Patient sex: F
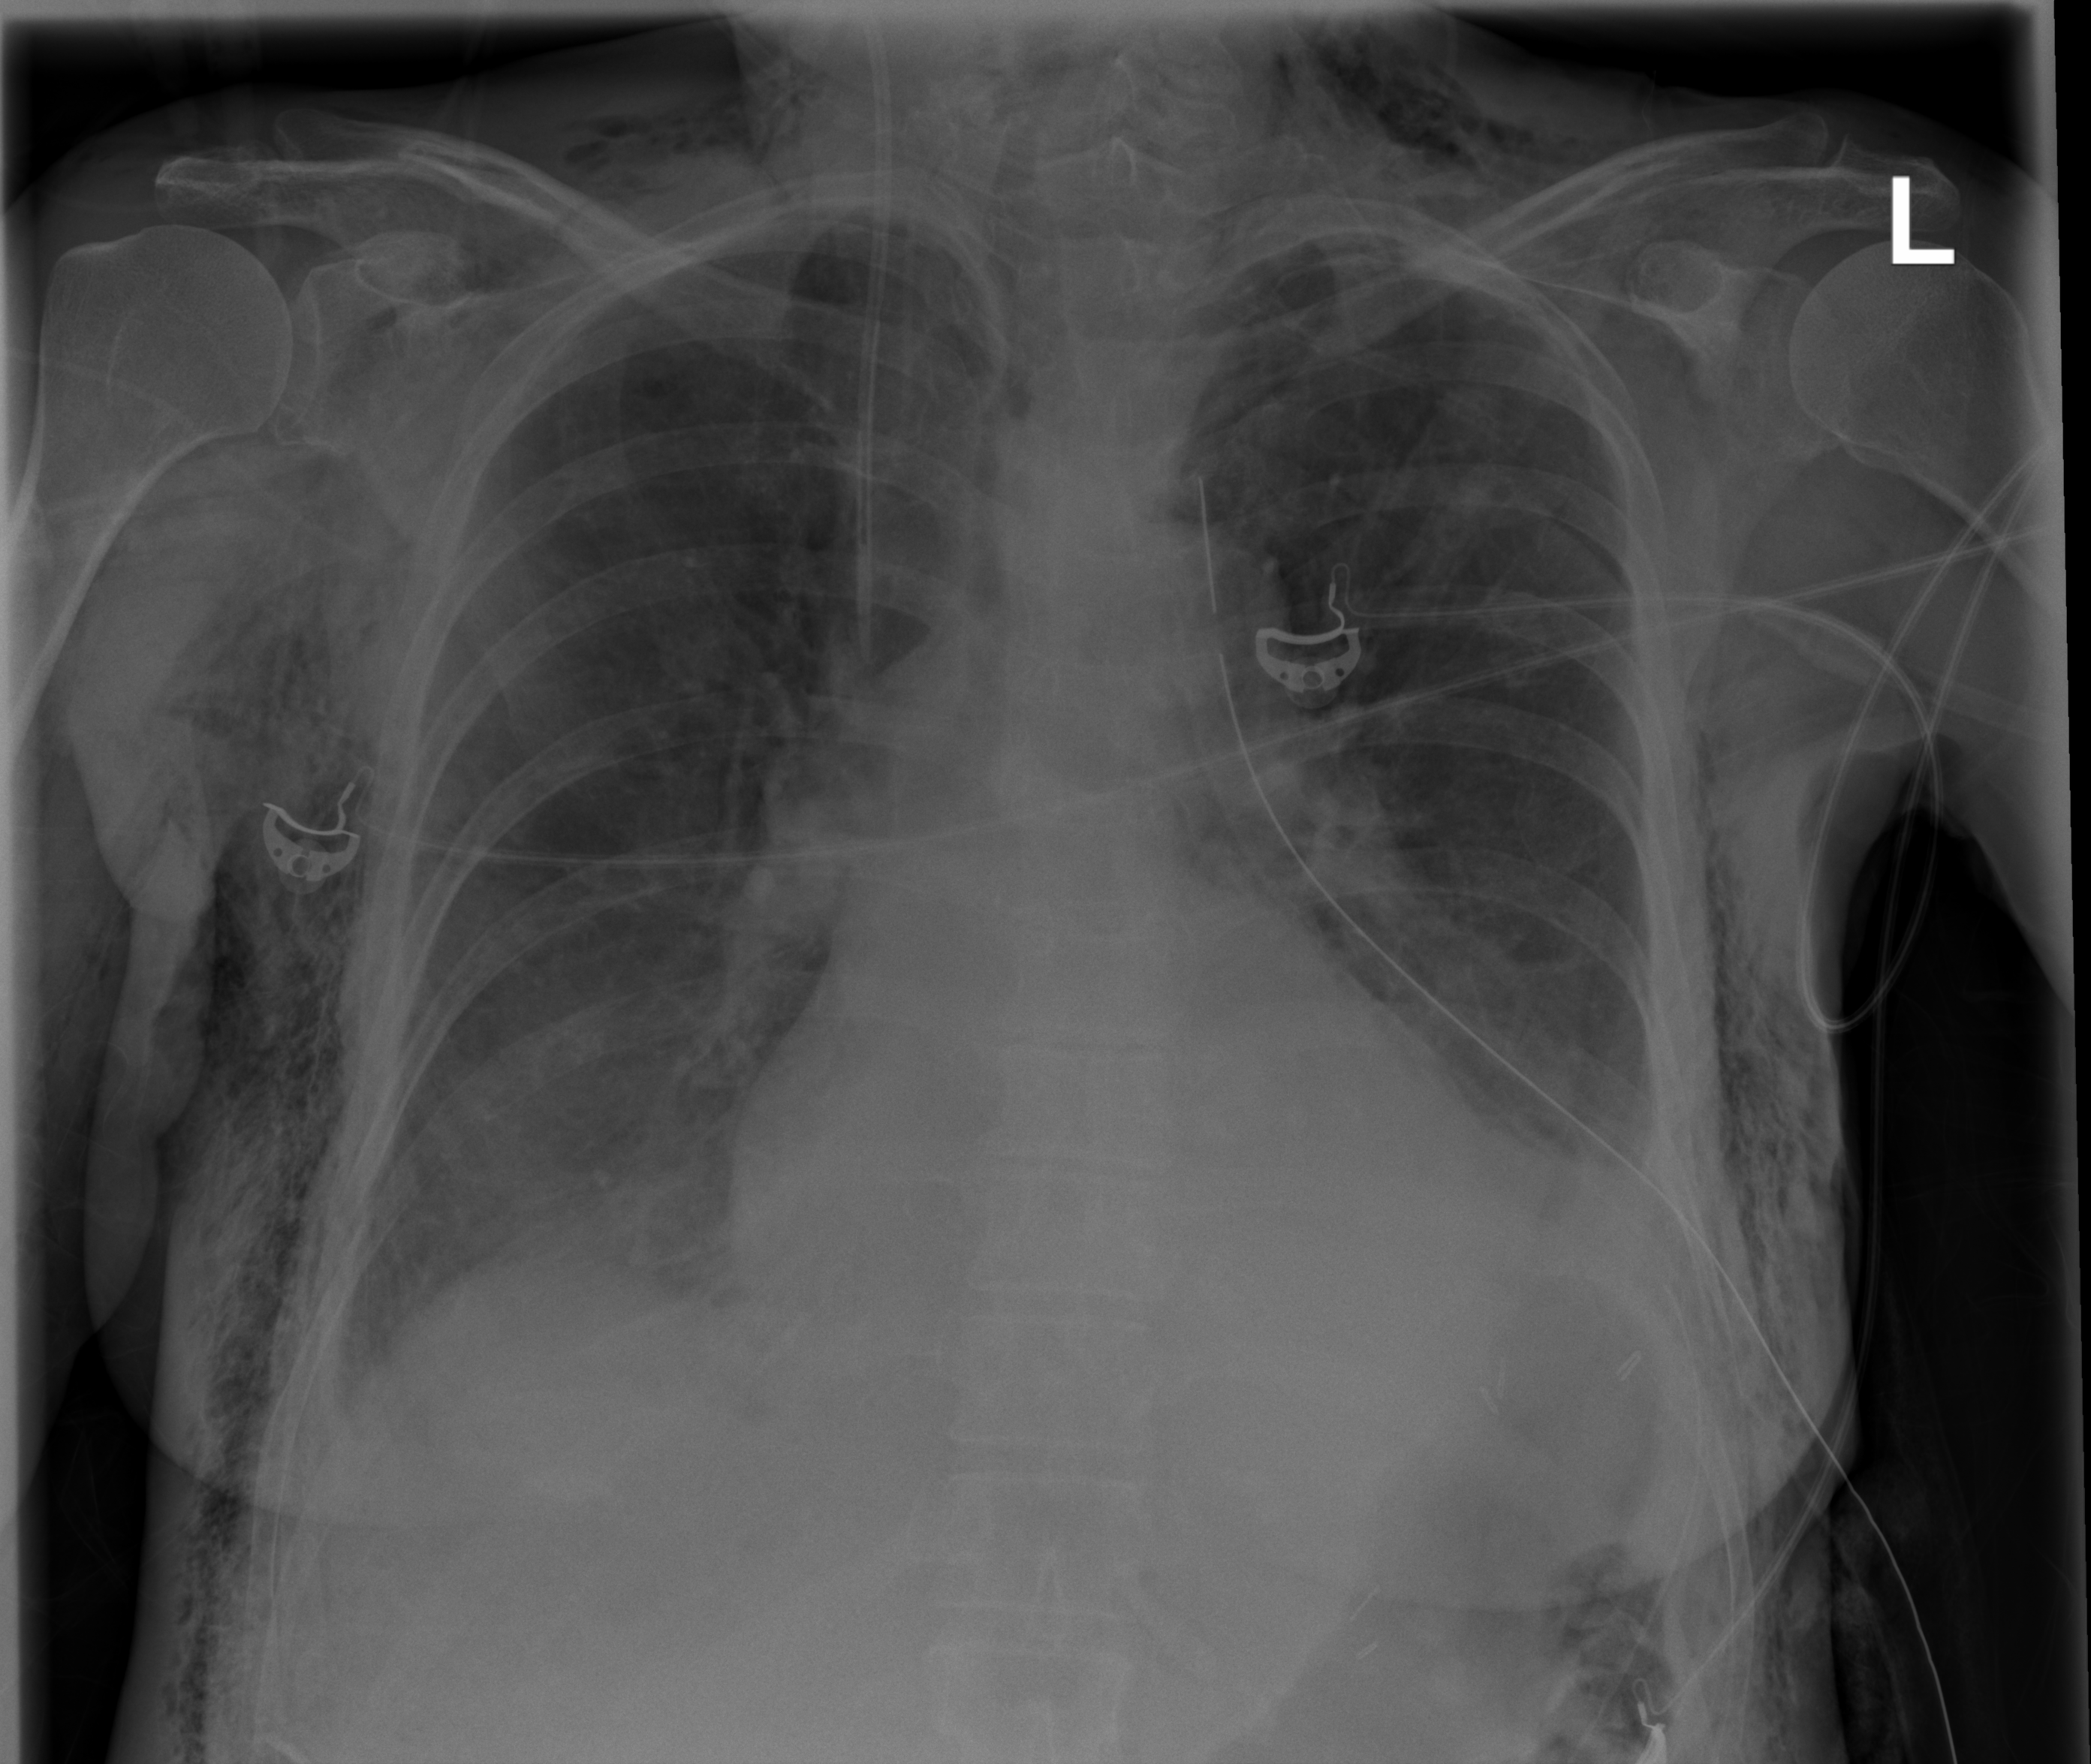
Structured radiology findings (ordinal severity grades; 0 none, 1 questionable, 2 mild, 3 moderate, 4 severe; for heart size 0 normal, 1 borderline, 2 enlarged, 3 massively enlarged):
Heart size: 1
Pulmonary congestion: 0
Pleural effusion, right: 2
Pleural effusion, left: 2
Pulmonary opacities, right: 0
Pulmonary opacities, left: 0
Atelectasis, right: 2
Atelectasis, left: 2